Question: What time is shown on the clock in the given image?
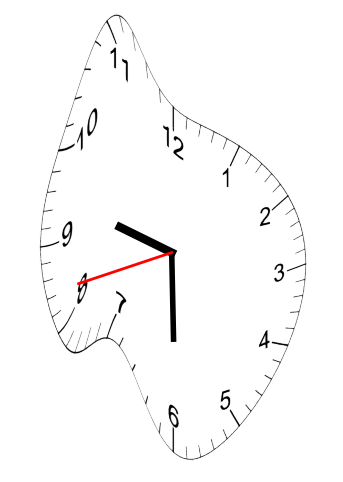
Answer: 09:29:42